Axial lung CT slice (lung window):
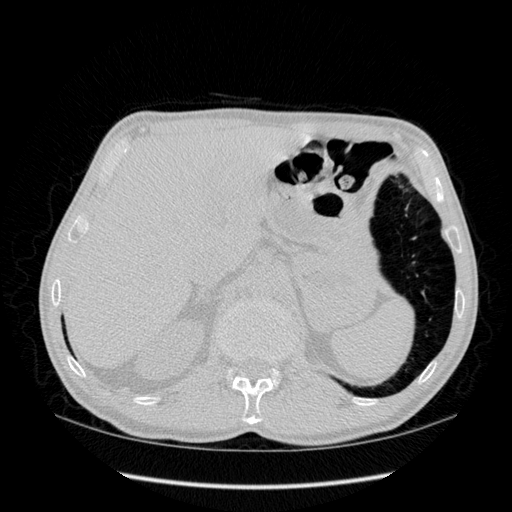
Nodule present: no